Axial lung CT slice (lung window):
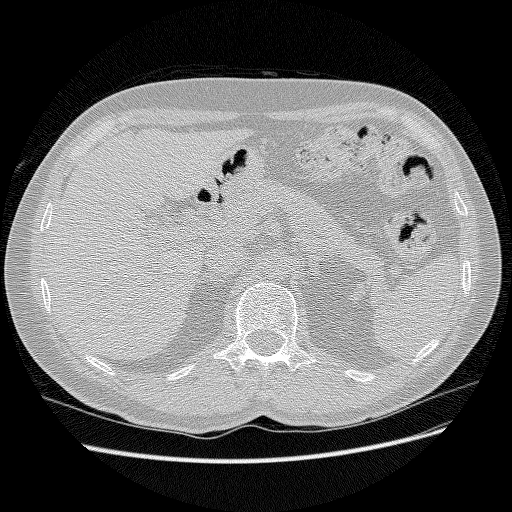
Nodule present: no